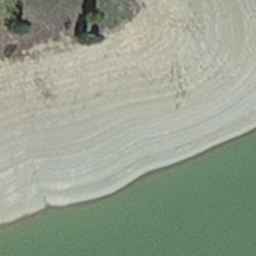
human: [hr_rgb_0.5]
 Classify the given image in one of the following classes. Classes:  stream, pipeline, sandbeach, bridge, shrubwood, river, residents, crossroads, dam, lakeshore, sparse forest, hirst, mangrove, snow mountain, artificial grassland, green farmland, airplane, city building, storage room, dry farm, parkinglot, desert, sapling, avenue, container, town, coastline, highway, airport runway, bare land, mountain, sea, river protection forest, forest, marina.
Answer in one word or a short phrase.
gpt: hirst